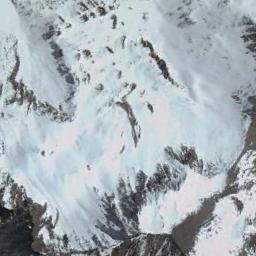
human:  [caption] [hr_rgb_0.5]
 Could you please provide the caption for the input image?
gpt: The snowberg is covered with snow and ice .

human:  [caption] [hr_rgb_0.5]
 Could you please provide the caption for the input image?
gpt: A snow-covered mountain covered in large areas .

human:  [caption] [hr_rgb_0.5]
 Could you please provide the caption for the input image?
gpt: The ground on the snowberg is uneven .

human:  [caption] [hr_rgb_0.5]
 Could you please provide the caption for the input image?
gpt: The snow berg is consist of bare land and white snow .

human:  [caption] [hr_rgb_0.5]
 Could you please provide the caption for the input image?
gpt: There are much snow and some bare land on the snowberg .